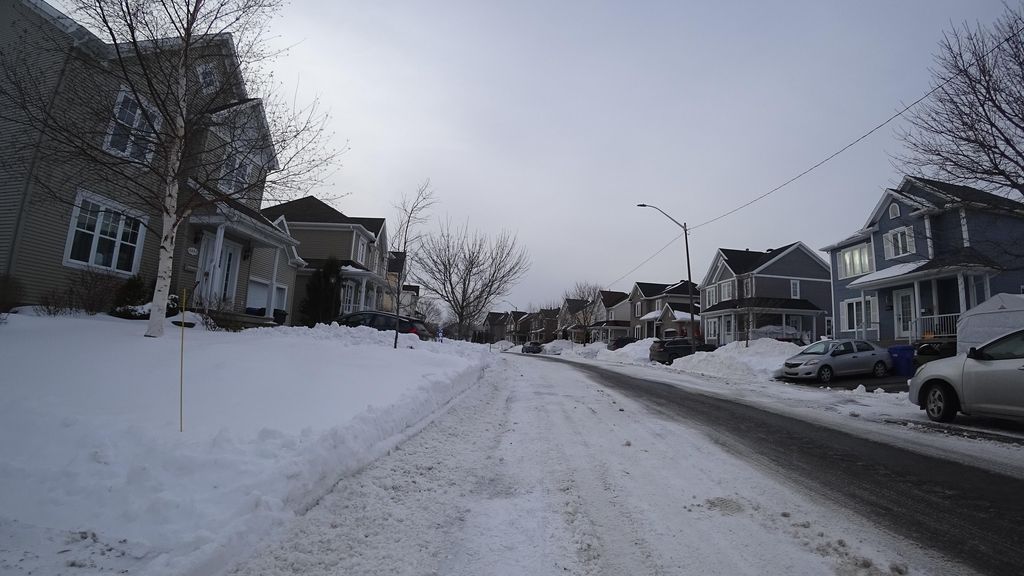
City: quebec_city